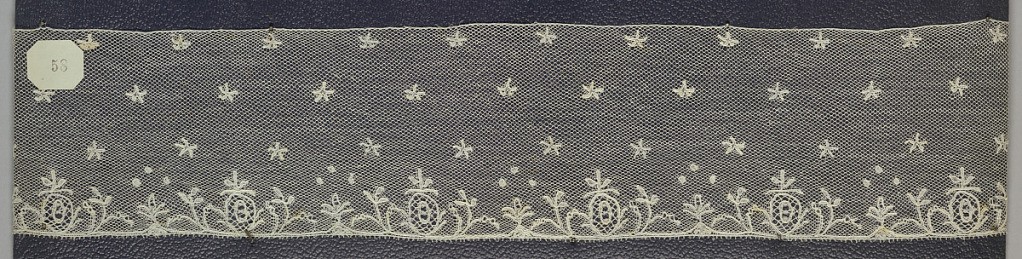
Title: Border
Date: late 18th century
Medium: Technique: bobbin lace
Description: Bobbin lace border, floral scroll; late 18th century Maline